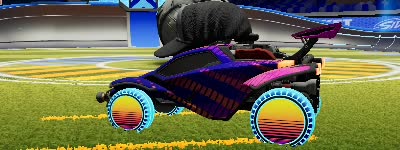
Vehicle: octane